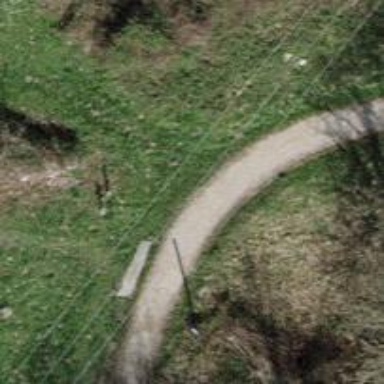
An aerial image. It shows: Guidepost mounted on pole.